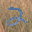
Label: 2